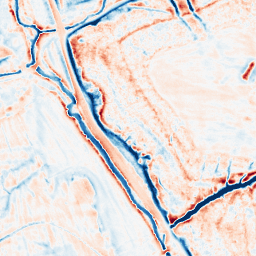
Category: edge_preserving
Decomposition family: guided
Decomposition parameters: radius: 4
eps: 1
Upsampling method: cubic_mitchell
Upsampling parameters: scale: 8
Upsampling scale: 8